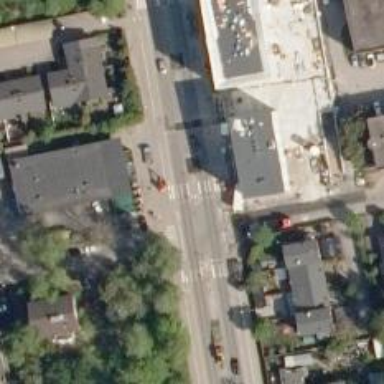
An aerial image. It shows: Marked crossing with pedestrian island.